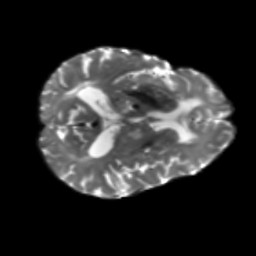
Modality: T2w
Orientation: axial
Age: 54
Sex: female
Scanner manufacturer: siemens
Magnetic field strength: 3 T
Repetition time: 5.25 s
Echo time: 0.08 s